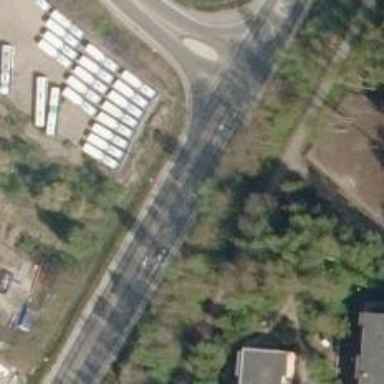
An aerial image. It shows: Secondary road with separate asphalt sidewalk.